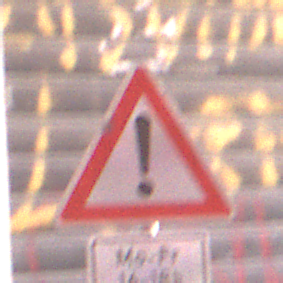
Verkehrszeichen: Gefahrenstelle
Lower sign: ZeitangabenMitBeschraenkungAufWochentage2
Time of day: MorningAfternoon
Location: Outdoor (Urban)
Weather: Clear
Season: NotSpecified
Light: Natural